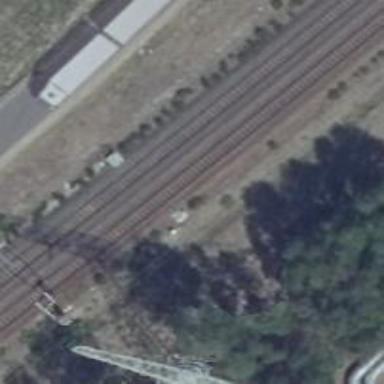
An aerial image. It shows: Railway with electrified contact lines. There are two tracks.